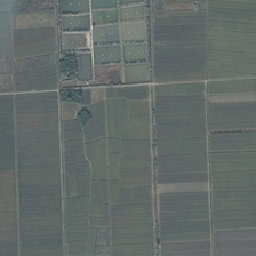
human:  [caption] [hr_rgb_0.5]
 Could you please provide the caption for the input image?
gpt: This dark green farmland is properly separated by way straight.

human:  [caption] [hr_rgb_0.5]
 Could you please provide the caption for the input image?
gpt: Dark green farmland and a number of checkered ponds are separated by roads.

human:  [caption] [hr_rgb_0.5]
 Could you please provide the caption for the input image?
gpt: there are dark green farmland with some ponds .

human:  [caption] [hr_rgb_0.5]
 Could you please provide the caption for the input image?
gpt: Dark green farmland and some lattice ponds are divided by road.

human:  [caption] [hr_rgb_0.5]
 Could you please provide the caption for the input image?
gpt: The dark green farmland is neatly separated by straight roads.